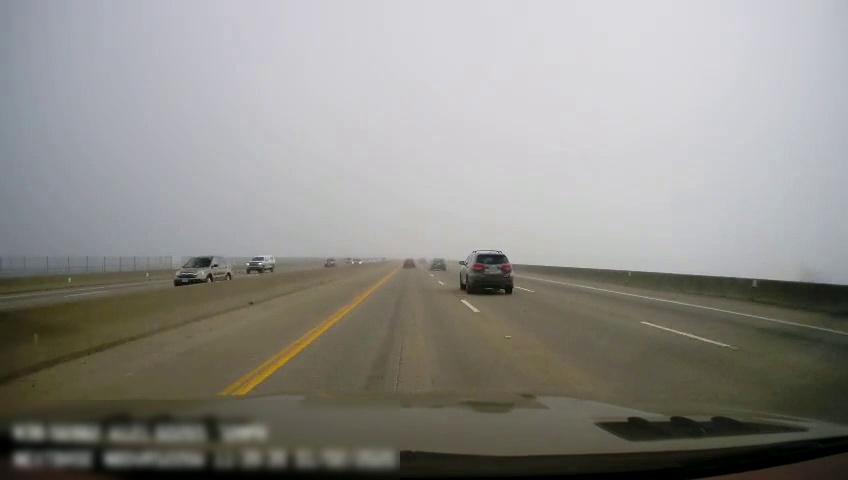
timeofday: Day
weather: Cloudy
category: Drivable Space
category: Drivable Space
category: Vehicles | SUV
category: Vehicles | Car
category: Vehicles | Car
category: Vehicles | Car
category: Vehicles | Car
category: Vehicles | SUV
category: Vehicles | Car
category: Lanes | Current Lane
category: Lanes | Current Lane
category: Lanes | Alternate Lane
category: Lanes | Alternate Lane
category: Lanes | Alternate Lane
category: Lanes | Opposite Lane
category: Lanes | Opposite Lane